Field crop: maize
Growth stage: 2
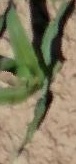
Species: maize